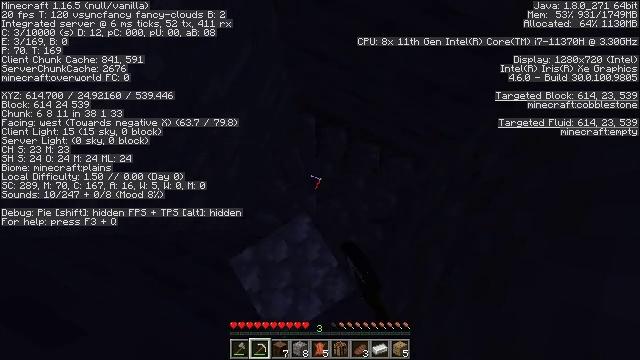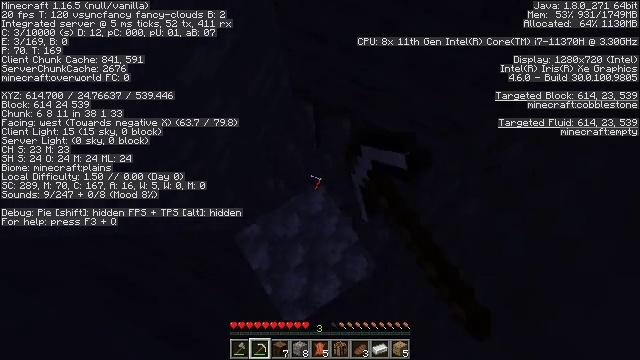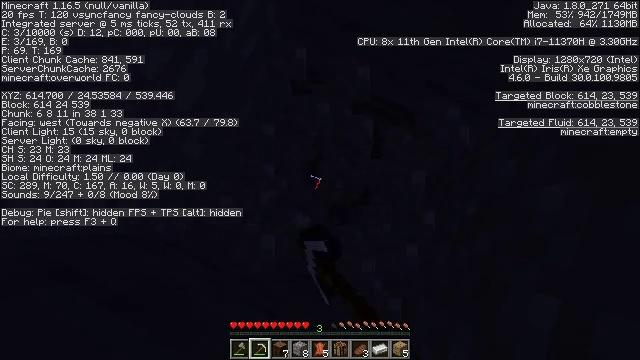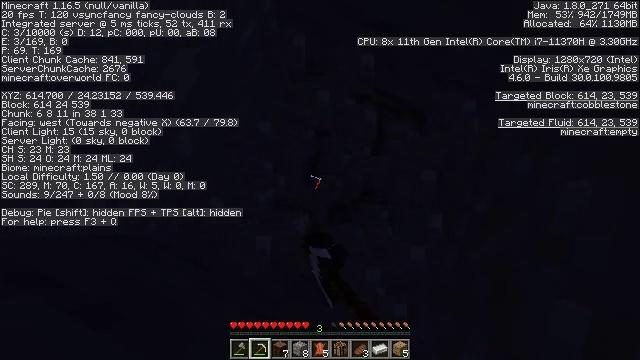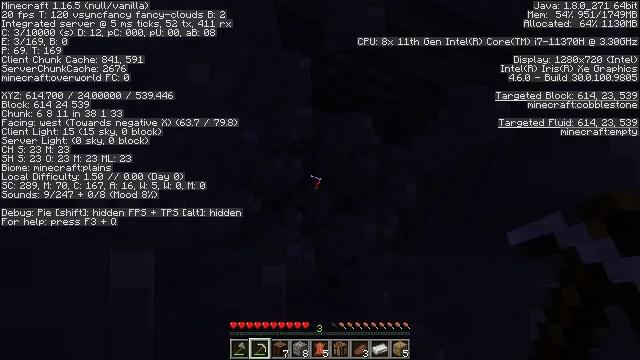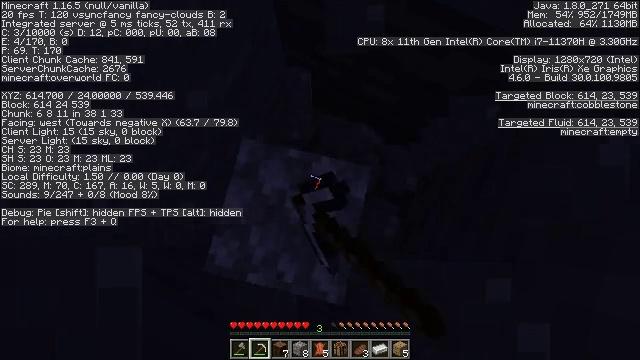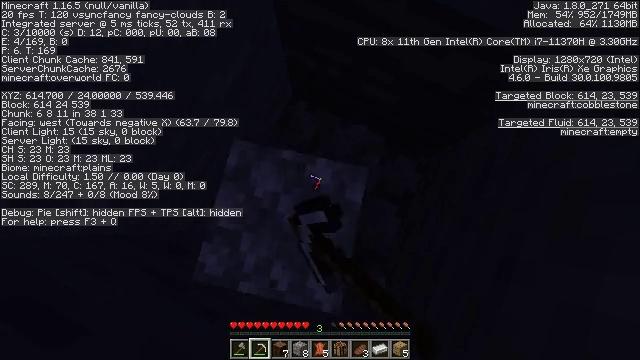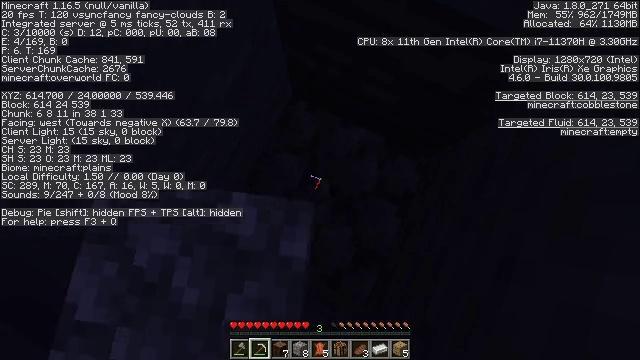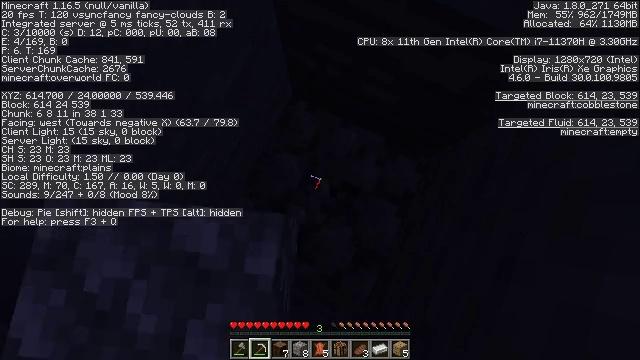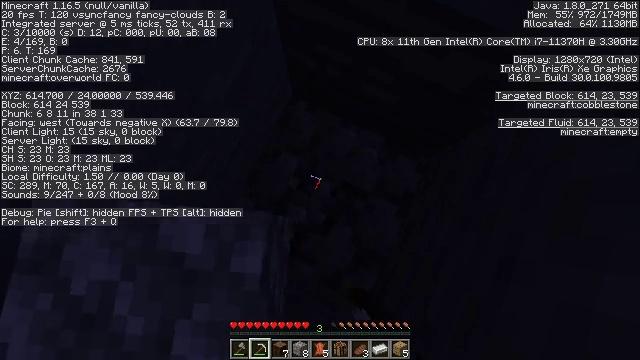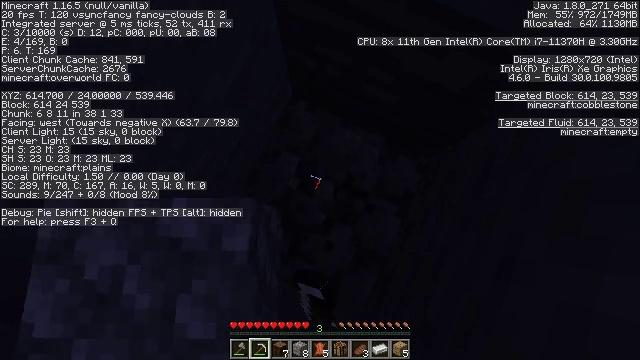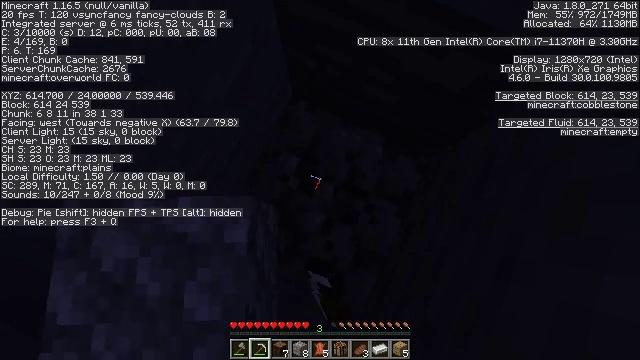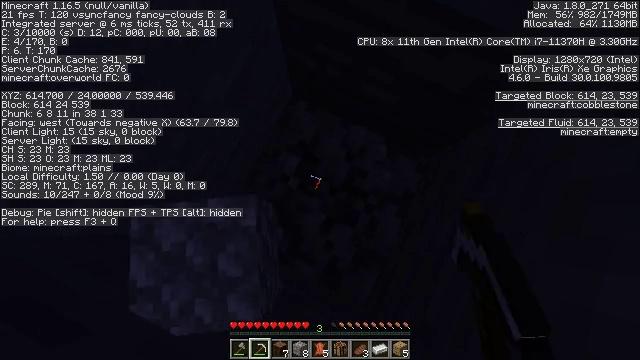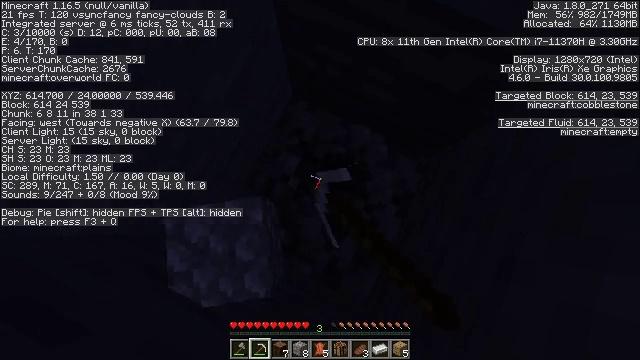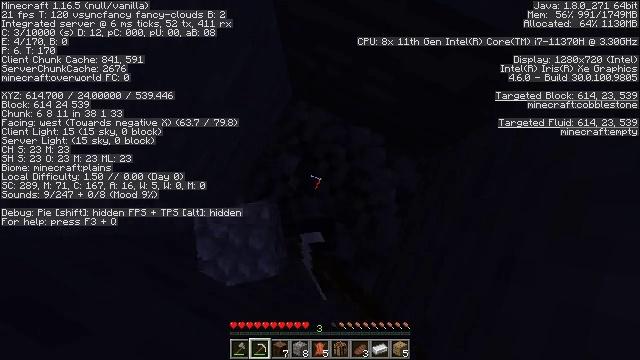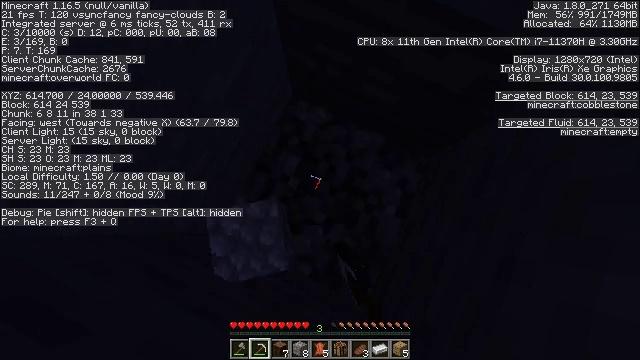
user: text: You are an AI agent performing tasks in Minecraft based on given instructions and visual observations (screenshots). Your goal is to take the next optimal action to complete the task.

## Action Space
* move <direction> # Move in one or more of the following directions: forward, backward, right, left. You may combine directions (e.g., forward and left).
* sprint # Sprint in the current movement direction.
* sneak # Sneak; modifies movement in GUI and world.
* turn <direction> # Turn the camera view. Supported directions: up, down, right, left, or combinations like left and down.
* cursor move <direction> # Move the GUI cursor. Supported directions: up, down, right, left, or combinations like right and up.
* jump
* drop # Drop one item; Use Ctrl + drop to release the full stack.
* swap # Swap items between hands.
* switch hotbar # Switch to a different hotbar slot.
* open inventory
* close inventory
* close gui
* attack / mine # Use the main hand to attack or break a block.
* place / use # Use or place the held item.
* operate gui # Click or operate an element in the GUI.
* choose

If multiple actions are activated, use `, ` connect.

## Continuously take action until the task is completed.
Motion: motion action
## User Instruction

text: Break the cobblestone to create a path.
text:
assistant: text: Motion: attack / mine
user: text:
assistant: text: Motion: attack / mine
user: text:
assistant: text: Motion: attack / mine
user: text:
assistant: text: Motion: attack / mine
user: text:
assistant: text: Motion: attack / mine
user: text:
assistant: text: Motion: attack / mine
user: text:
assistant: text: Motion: attack / mine
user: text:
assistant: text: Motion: attack / mine
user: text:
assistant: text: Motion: attack / mine
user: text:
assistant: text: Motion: attack / mine
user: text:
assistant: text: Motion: attack / mine
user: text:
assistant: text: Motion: attack / mine
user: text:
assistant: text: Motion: attack / mine
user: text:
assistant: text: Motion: attack / mine
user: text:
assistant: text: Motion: attack / mine
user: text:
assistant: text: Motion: attack / mine
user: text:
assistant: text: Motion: attack / mine
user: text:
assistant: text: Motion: attack / mine
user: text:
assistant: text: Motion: attack / mine
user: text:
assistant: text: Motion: attack / mine
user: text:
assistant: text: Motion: attack / mine
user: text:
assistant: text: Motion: attack / mine
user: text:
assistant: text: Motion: attack / mine
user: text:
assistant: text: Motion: attack / mine
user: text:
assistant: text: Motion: attack / mine
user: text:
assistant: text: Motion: attack / mine
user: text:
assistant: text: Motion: attack / mine
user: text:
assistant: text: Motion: attack / mine
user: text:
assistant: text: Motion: attack / mine
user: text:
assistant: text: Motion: attack / mine